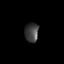
Tissue: skin
Cell type: T cells
Senescence score: 0.2635
Nuclear area (px): 258
Mean DAPI intensity: 65.585